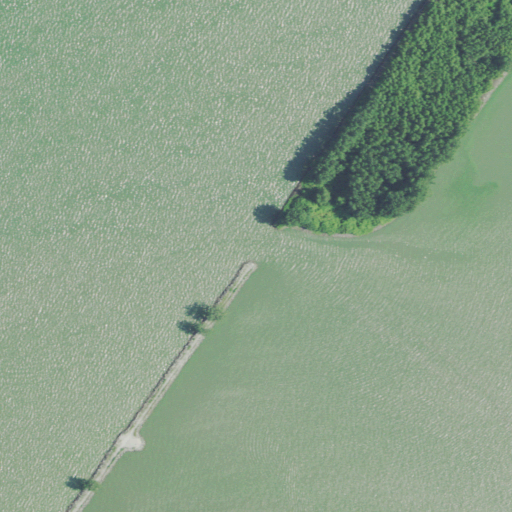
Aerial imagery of cape in Ohio named Windy Point containing open water, herbaceous wetlands, and grassland